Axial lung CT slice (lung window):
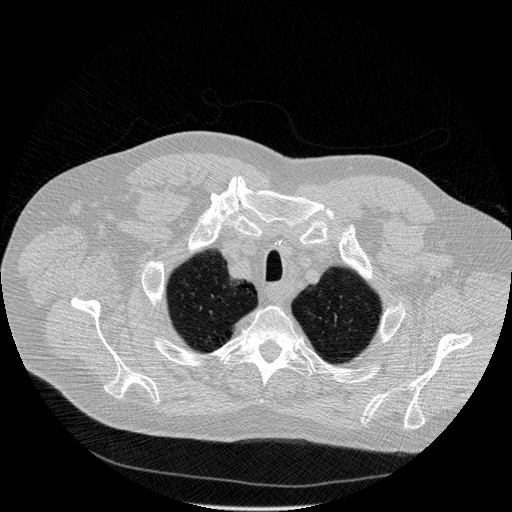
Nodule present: no